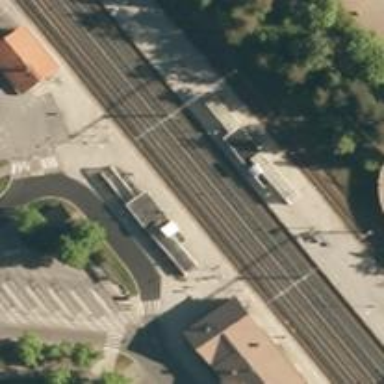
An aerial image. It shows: Platform edge at railway station.